Field crop: maize
Growth stage: 2
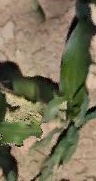
Species: maize